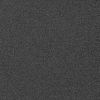
Atmospheric dust classification: dusty